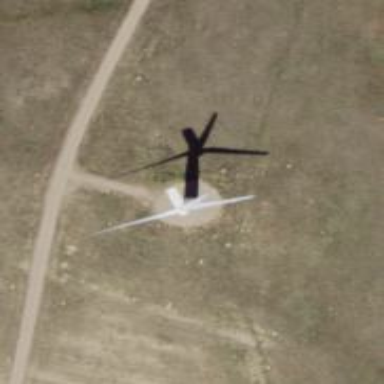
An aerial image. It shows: Wind power generator utilizing wind turbines.